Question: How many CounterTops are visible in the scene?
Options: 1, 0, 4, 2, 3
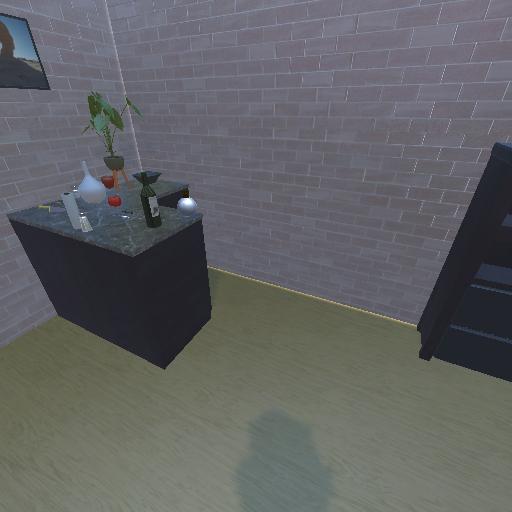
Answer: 1